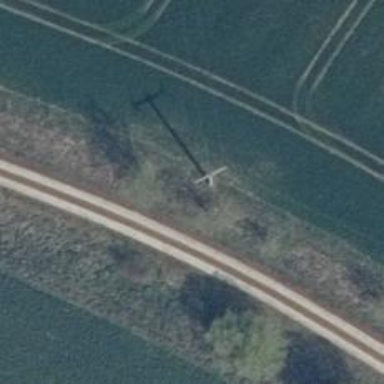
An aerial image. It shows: Minor power line.